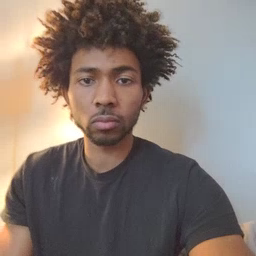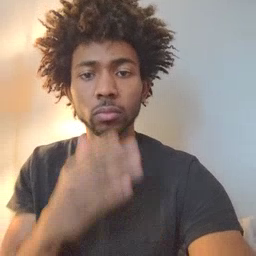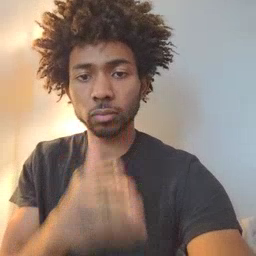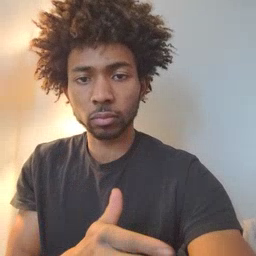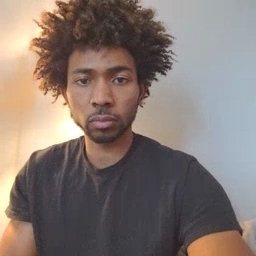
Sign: person